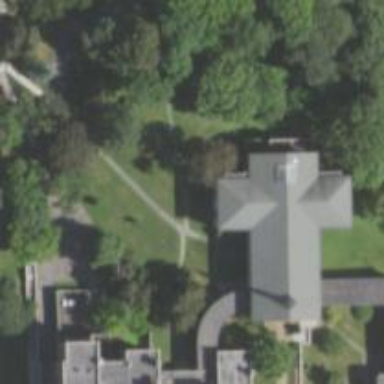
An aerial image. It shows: College building.